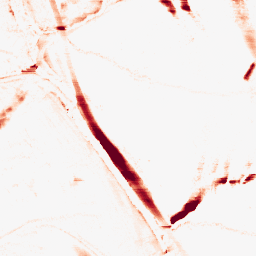
Category: morphological
Decomposition family: morphological_rect
Decomposition parameters: operation: opening
width: 20
height: 5
Upsampling method: quartic
Upsampling parameters: scale: 8
Upsampling scale: 8